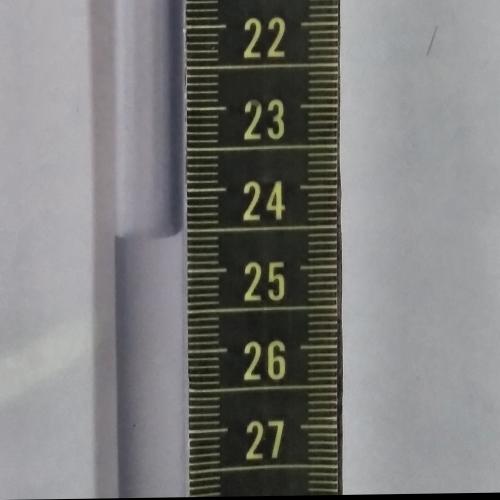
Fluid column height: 24.5 cm